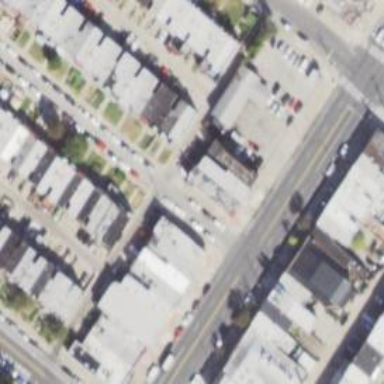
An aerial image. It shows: Alleyway designated as service road.